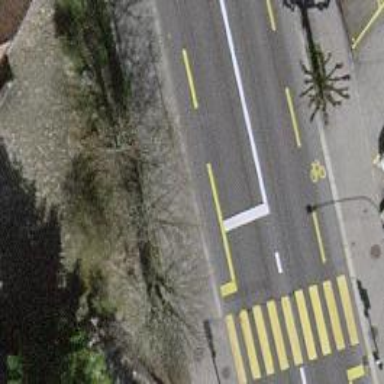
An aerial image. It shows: Bus stop for trolleybuses with designated stop position for public transport.